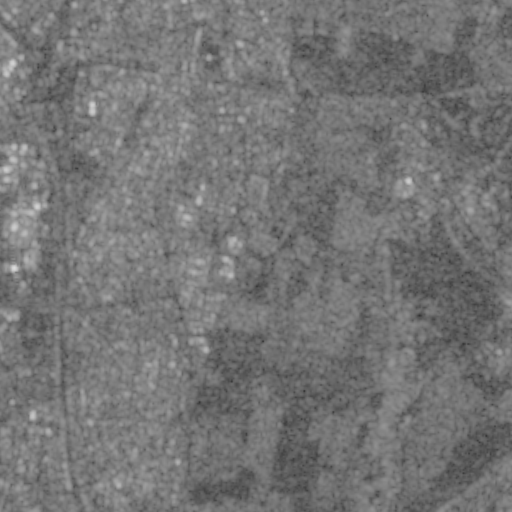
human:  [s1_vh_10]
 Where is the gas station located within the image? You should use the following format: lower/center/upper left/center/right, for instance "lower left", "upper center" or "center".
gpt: The gas station is located in the center left of the image.
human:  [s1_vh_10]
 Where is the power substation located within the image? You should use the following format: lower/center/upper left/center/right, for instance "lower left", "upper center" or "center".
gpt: The power substation is located in the upper left of the image.
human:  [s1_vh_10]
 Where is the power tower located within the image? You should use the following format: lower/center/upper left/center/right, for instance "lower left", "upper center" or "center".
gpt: There is no power tower in the image.

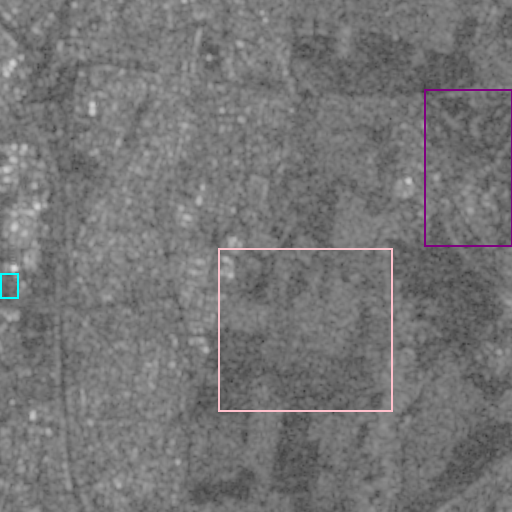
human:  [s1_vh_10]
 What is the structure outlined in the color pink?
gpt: The structure outlined in pink is a crop field.
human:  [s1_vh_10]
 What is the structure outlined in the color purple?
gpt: The structure outlined in purple is a park.
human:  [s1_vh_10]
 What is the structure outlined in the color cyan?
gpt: The structure outlined in cyan is a parking lot.
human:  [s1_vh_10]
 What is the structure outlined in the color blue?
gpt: There is no blue outline.